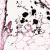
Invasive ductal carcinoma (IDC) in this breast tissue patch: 0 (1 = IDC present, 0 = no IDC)